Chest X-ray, AP view. Patient: 41 years old, sex M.
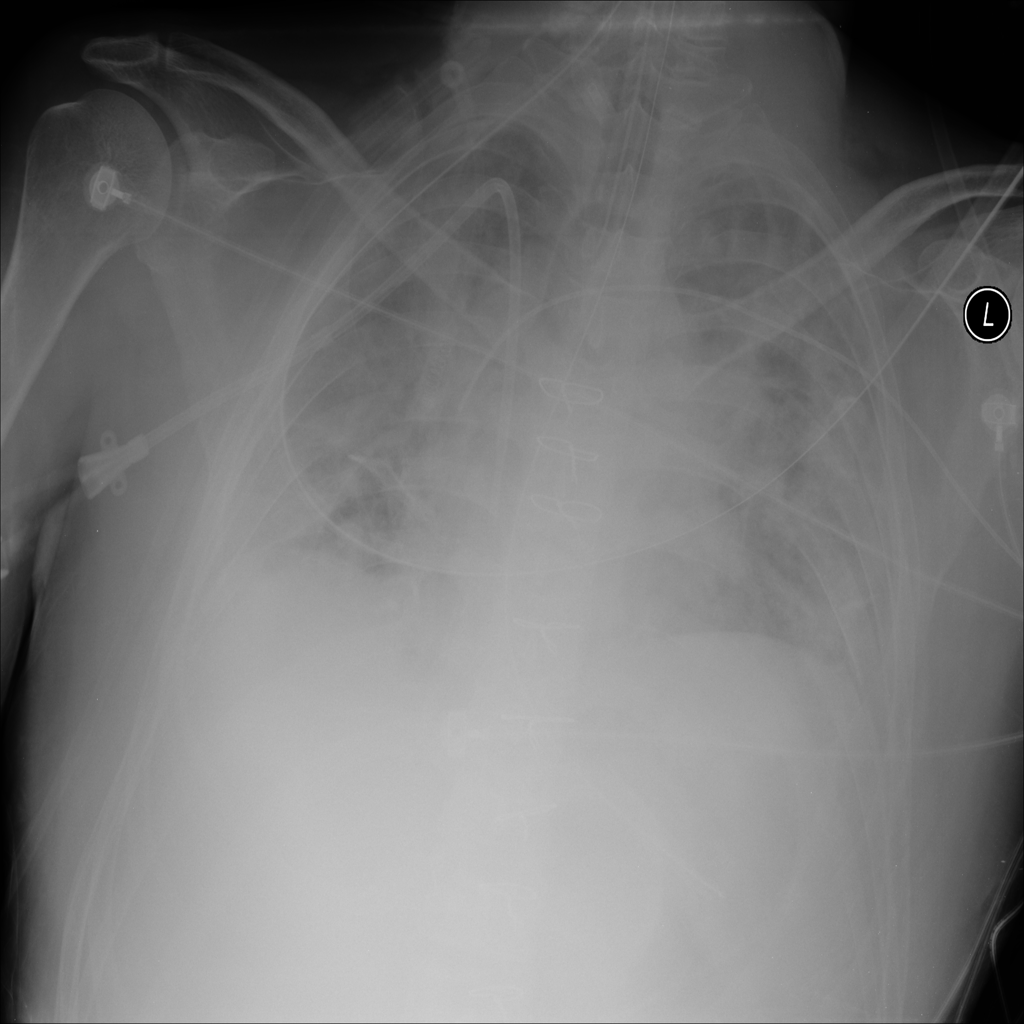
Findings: No Finding